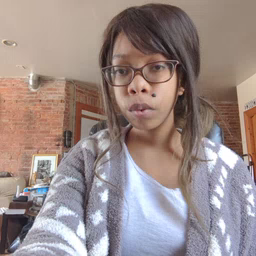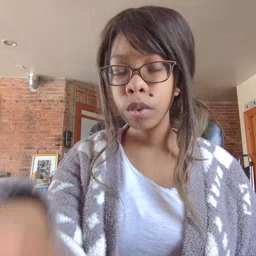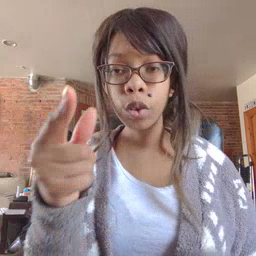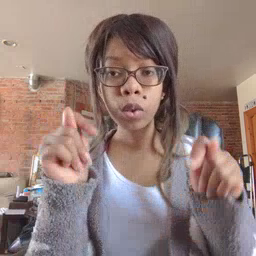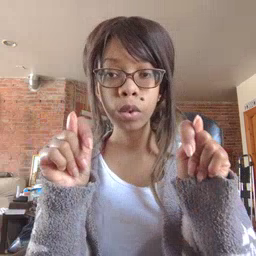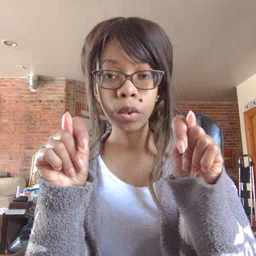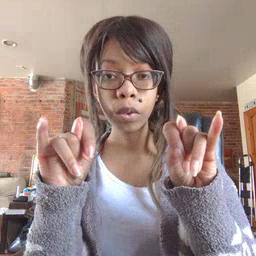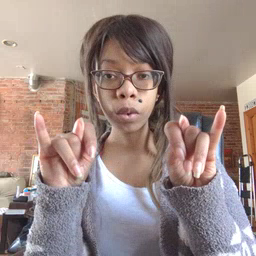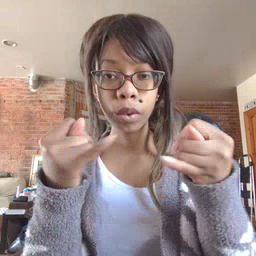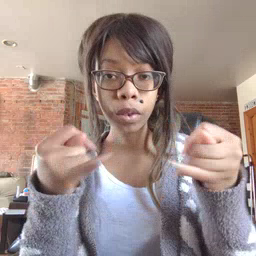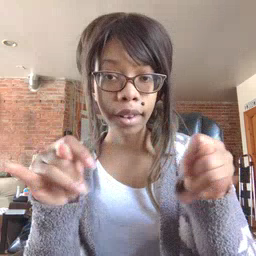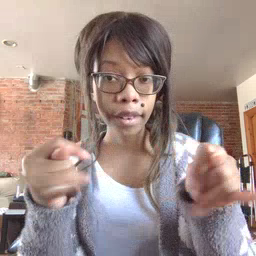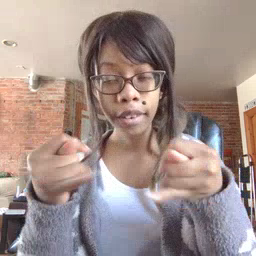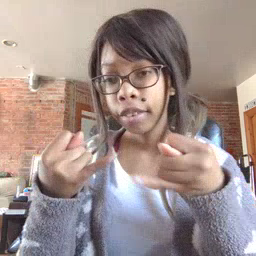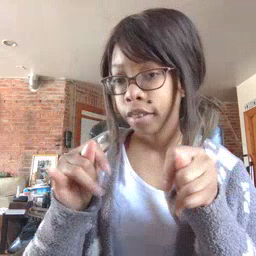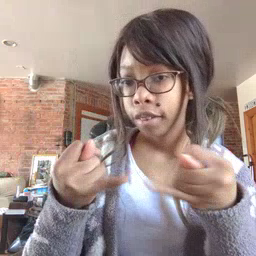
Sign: toy